Field crop: maize
Growth stage: 1
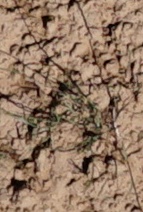
Species: lolium